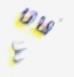
Label: Detritus